You are looking at the envelope spectrum of a bearing's vibration signal. The marked vertical lines are the theoretical fault frequencies for the outer race, inner race, rolling elements, and cage. Based on the visible evidence, which condition applies: normal, inner_race, outer_race, ball?
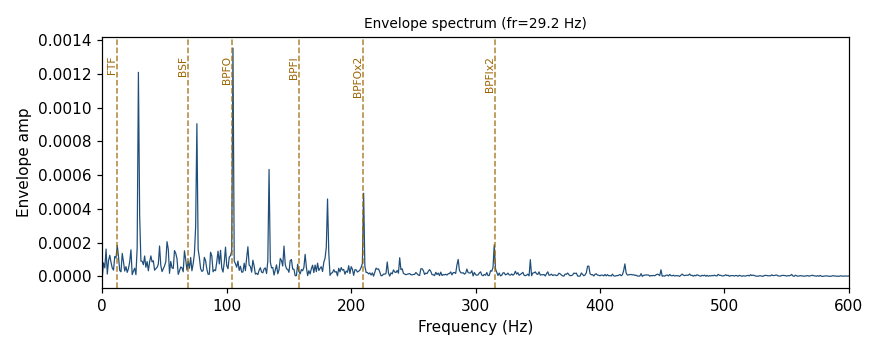
Answer: outer_race